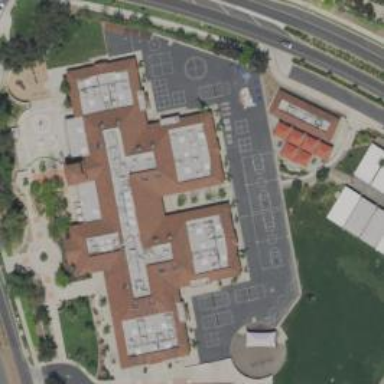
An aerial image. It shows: School.